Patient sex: F
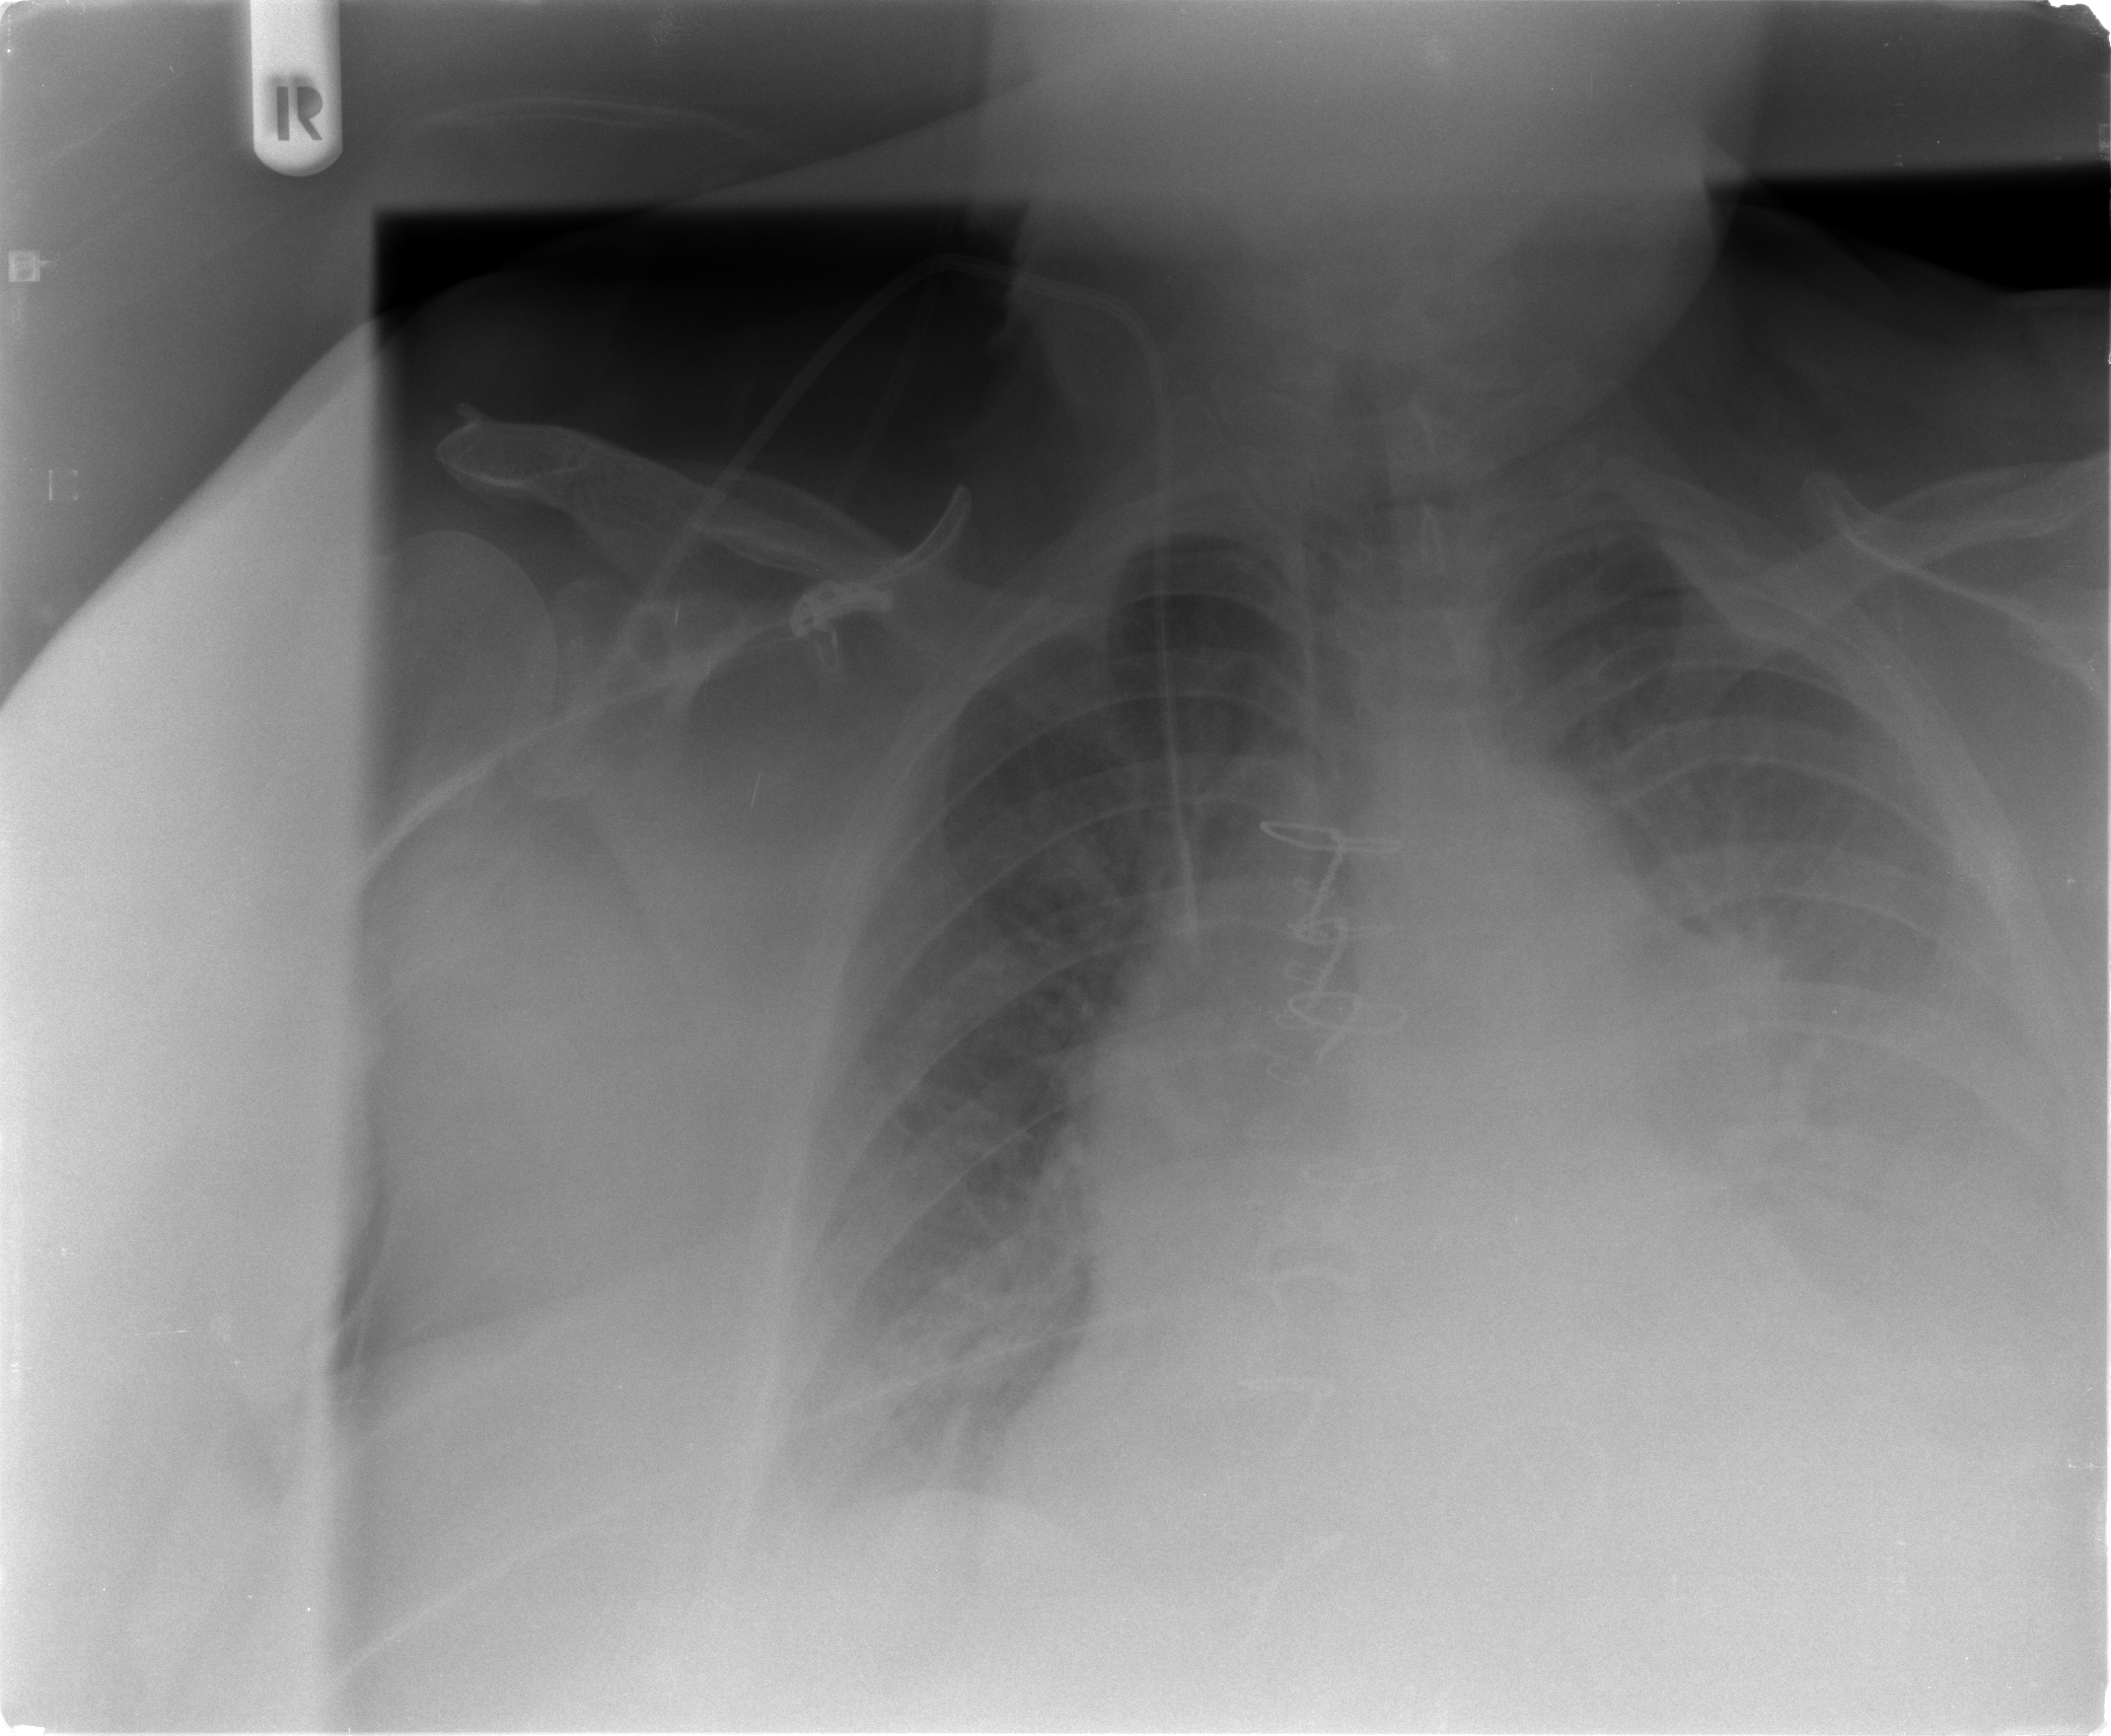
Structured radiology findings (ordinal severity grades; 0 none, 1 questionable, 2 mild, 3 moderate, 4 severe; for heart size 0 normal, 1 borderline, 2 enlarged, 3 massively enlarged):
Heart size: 3
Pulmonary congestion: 2
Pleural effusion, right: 0
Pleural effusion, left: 2
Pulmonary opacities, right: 0
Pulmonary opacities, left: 0
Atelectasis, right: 2
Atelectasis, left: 2